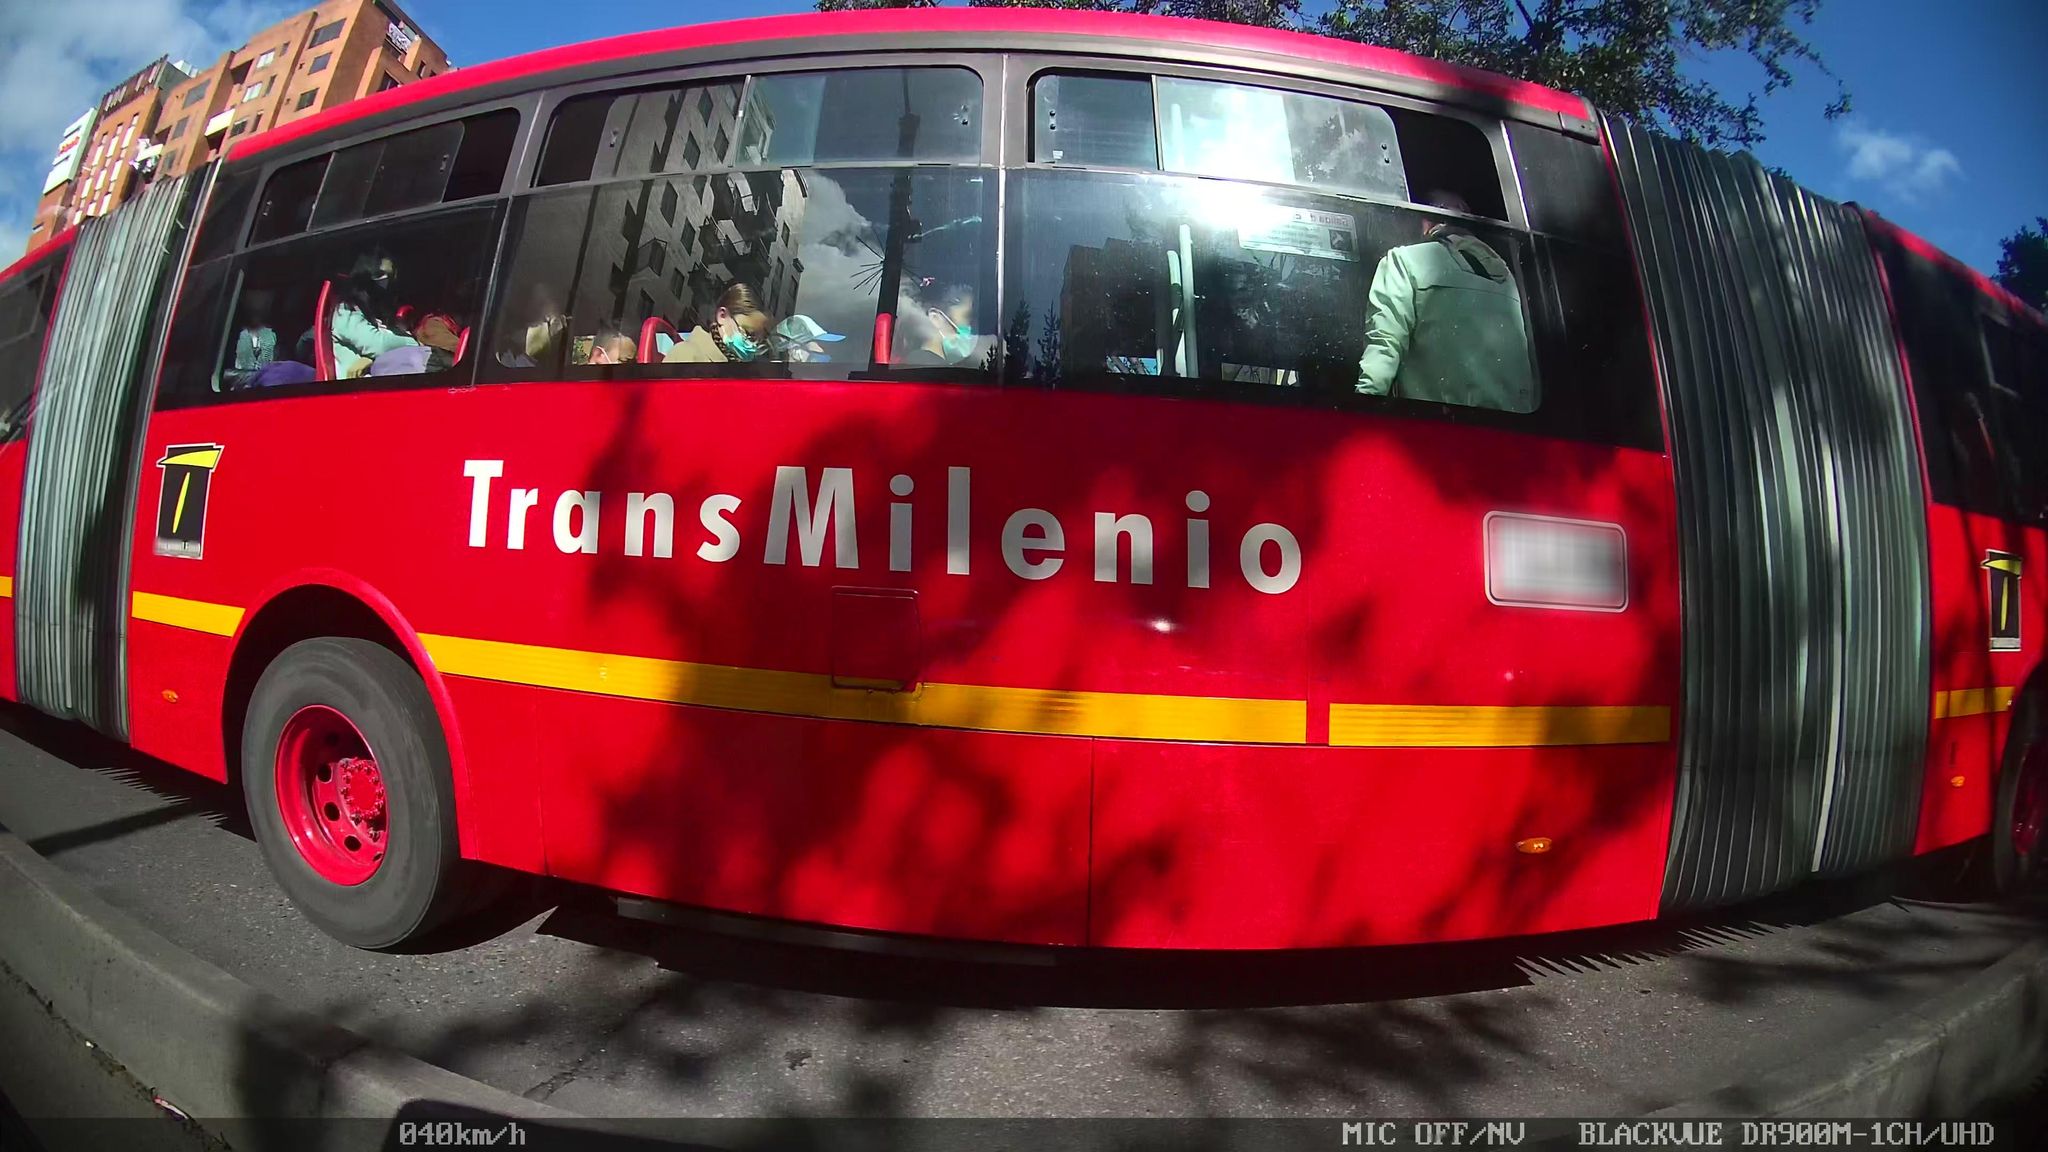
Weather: clear
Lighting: day
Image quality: slightly poor
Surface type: driving surface
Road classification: service
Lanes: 2
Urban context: urban centre
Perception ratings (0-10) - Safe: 3.16, Lively: 3.78, Beautiful: 6.25, Boring: 3.97, Depressing: 6.45, Wealthy: 1.8